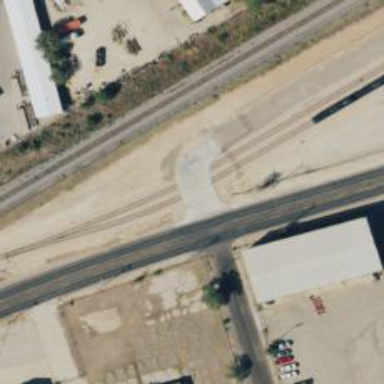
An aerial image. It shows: Rail spur service.